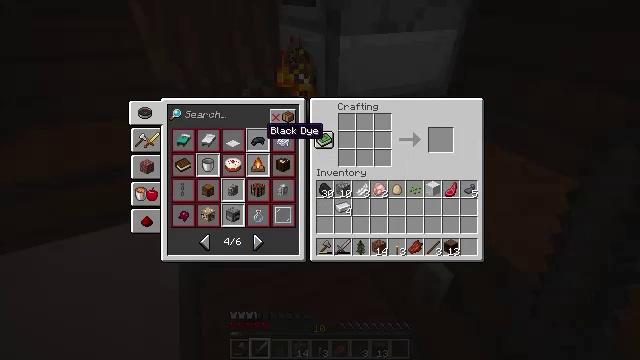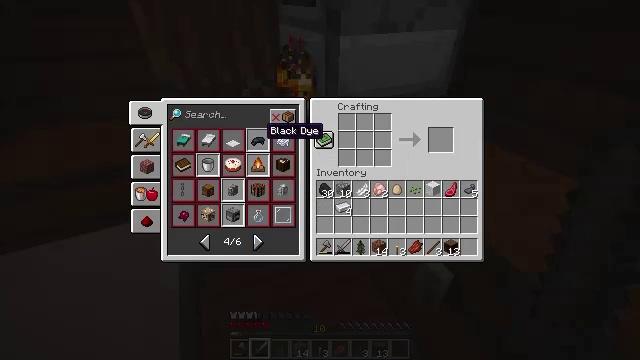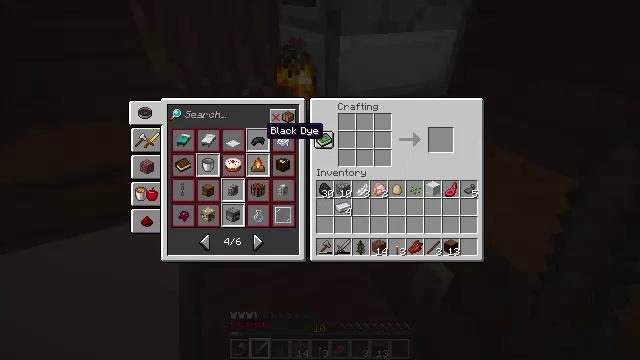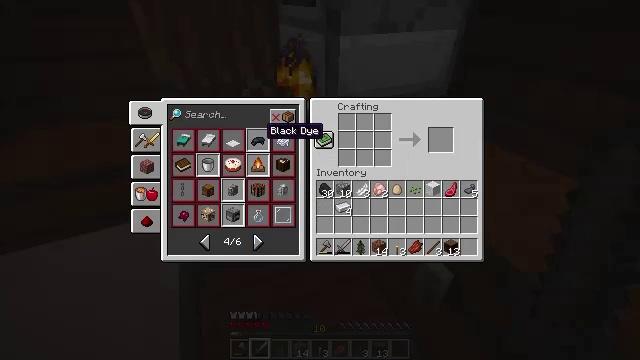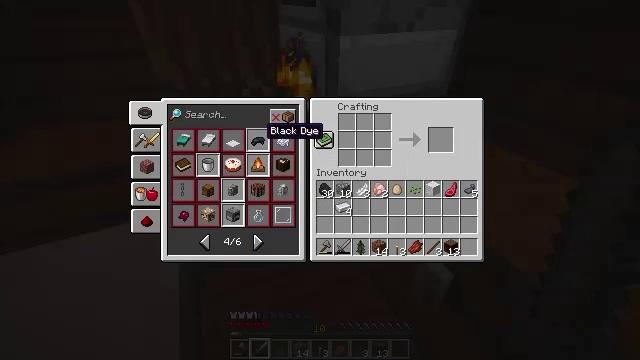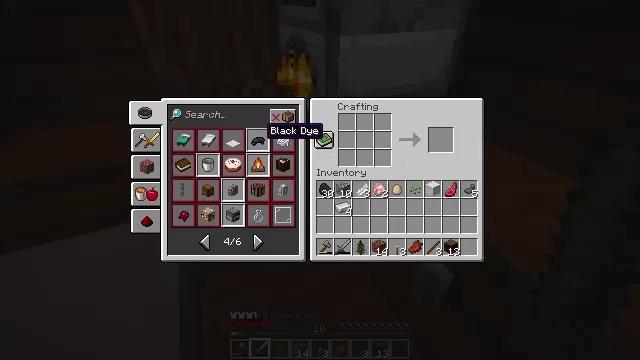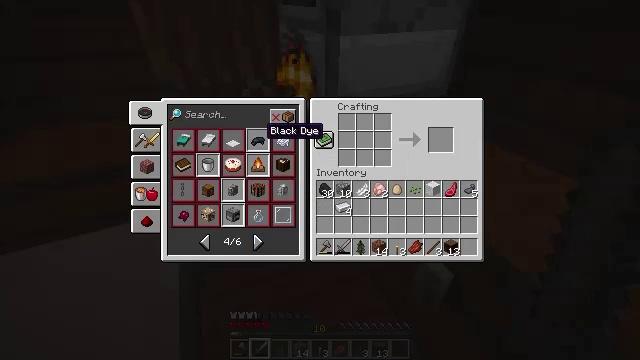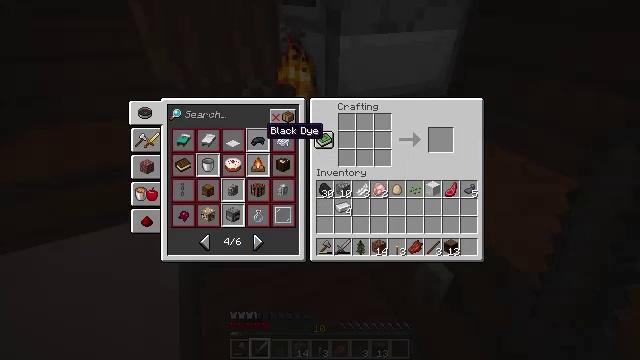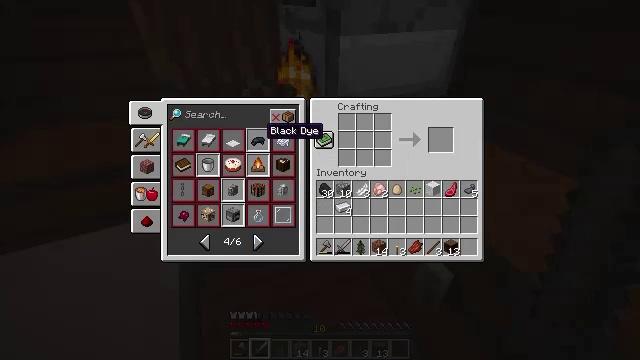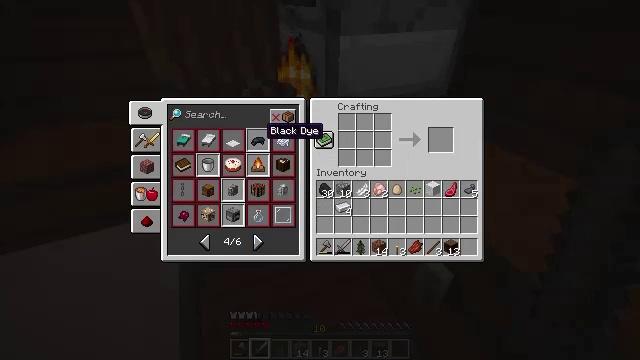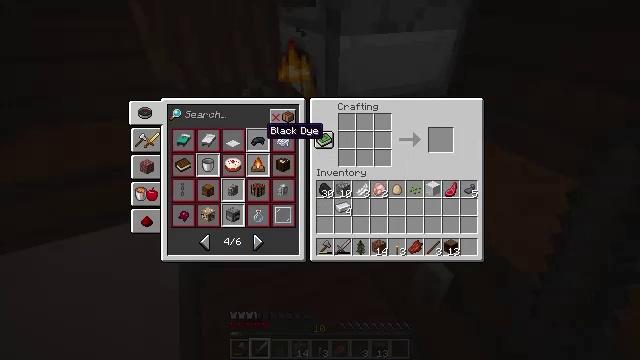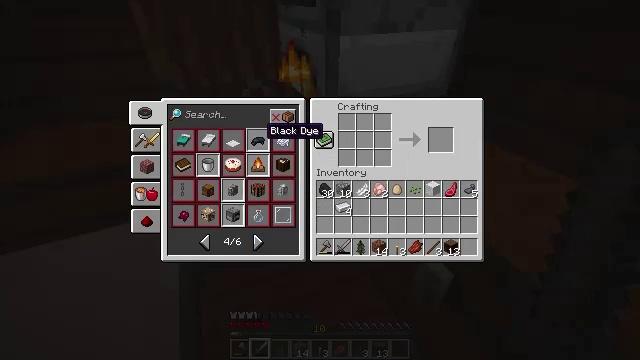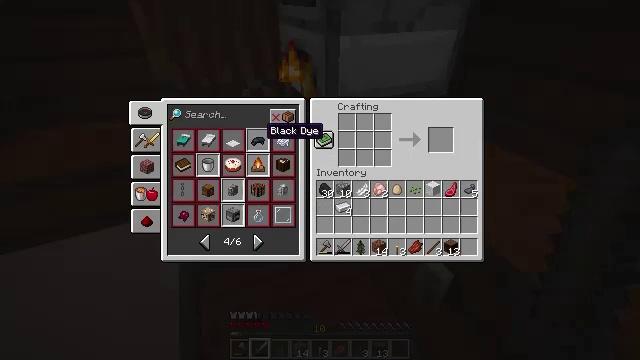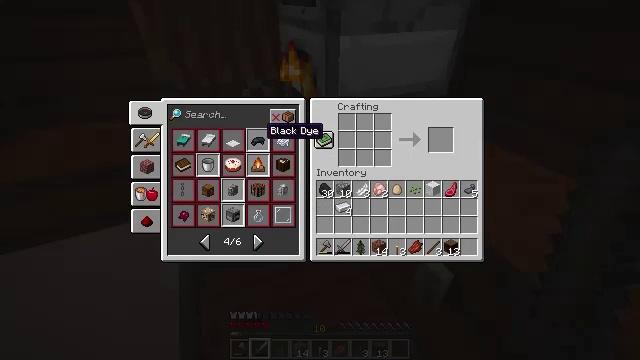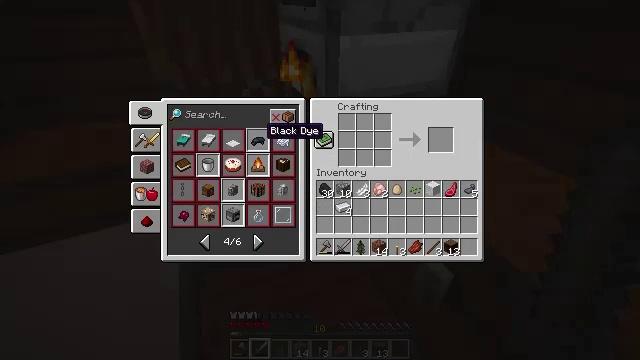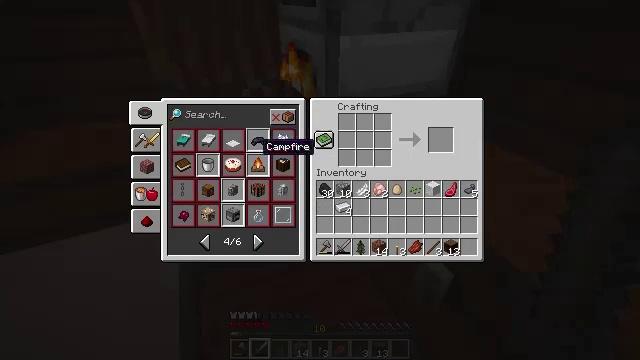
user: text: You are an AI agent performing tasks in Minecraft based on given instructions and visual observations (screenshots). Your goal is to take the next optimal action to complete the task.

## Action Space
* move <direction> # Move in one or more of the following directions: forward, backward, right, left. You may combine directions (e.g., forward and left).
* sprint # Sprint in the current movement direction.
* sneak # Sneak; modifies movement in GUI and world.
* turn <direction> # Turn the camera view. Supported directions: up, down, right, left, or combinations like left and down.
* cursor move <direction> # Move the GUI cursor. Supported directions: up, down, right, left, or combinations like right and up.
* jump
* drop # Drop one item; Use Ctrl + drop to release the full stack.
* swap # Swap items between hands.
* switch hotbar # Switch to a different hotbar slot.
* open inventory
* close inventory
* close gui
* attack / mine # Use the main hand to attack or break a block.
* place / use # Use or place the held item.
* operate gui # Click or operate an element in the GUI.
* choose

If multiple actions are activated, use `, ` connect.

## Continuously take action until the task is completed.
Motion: motion action
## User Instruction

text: Produce black dye using the crafting table.
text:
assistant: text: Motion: no_op
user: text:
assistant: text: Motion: no_op
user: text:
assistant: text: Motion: no_op
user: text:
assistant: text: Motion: no_op
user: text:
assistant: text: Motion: no_op
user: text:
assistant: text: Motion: no_op
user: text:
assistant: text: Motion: no_op
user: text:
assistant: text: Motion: no_op
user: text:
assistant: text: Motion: no_op
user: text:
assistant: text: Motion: no_op
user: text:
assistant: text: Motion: no_op
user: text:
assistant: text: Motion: no_op
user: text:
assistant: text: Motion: no_op
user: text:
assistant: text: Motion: no_op
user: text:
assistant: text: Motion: cursor move down
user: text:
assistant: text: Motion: cursor move down
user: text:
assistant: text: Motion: no_op
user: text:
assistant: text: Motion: no_op
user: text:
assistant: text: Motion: no_op
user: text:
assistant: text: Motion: no_op
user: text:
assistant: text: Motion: no_op
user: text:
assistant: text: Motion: no_op
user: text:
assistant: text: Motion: no_op
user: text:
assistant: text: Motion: no_op
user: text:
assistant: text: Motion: no_op
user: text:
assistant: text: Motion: no_op
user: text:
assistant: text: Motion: no_op
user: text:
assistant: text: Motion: cursor move up
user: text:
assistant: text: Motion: cursor move left and up
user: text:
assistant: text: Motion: cursor move up